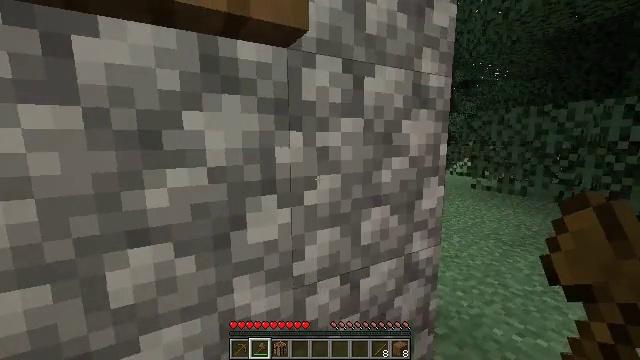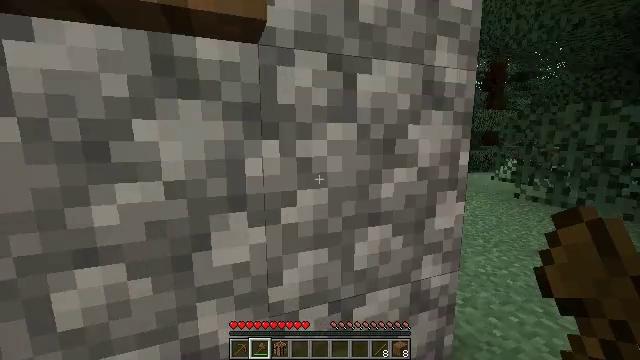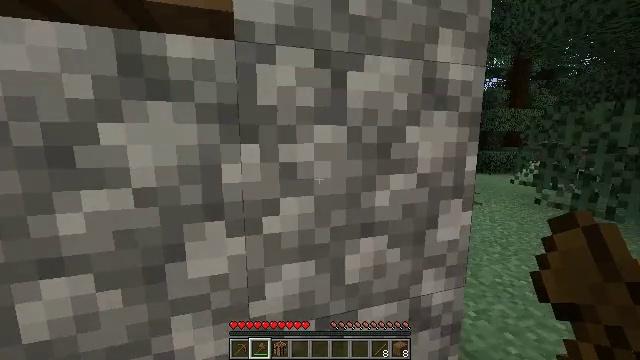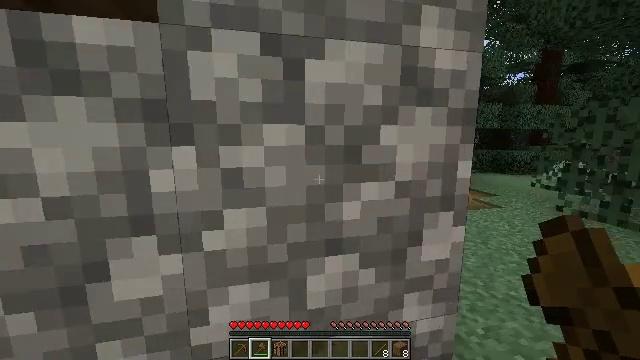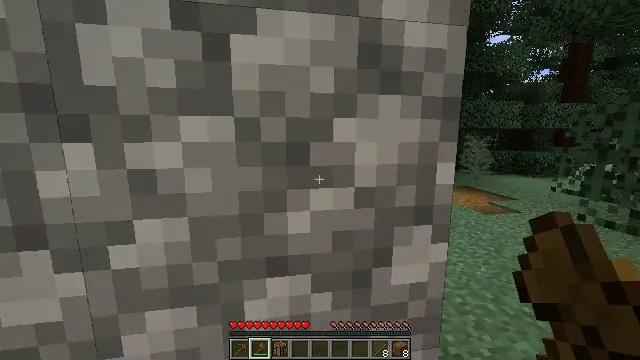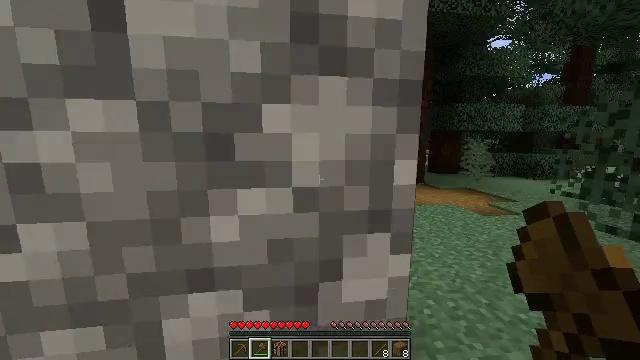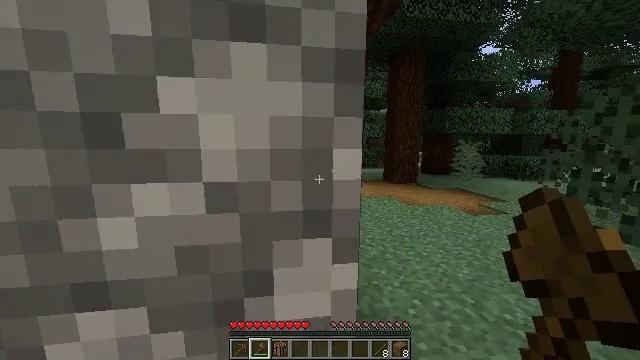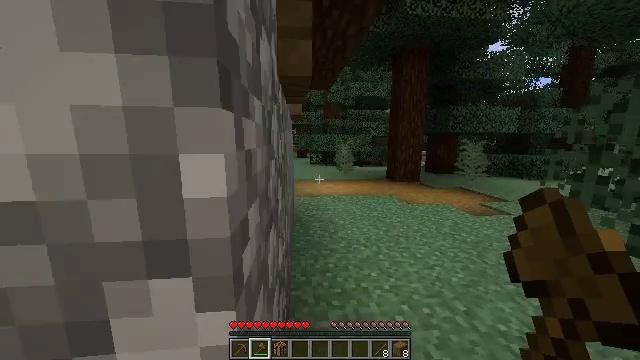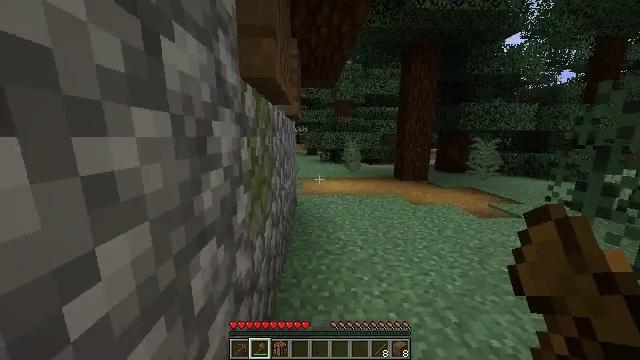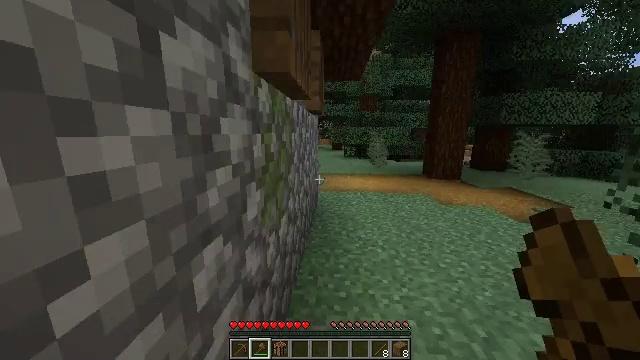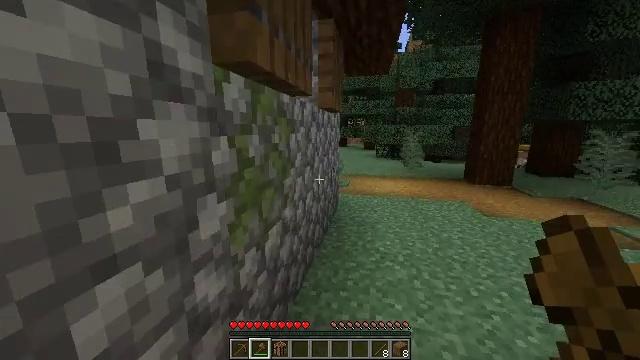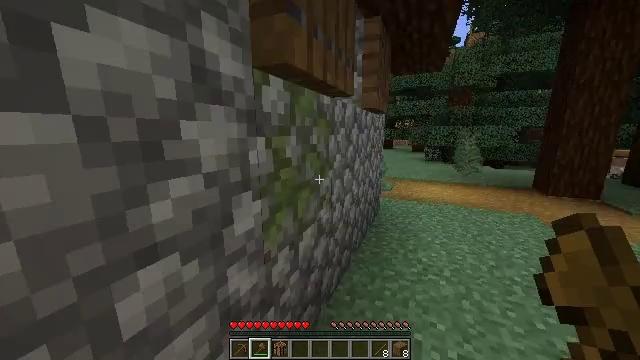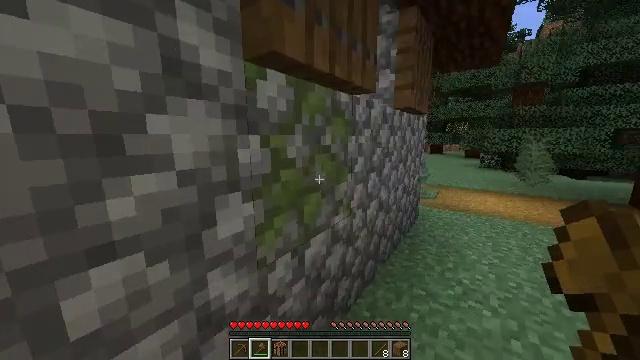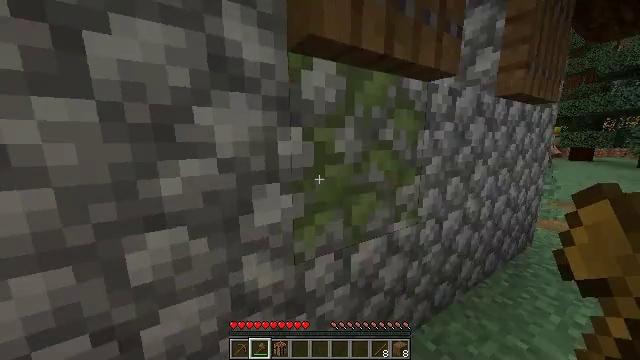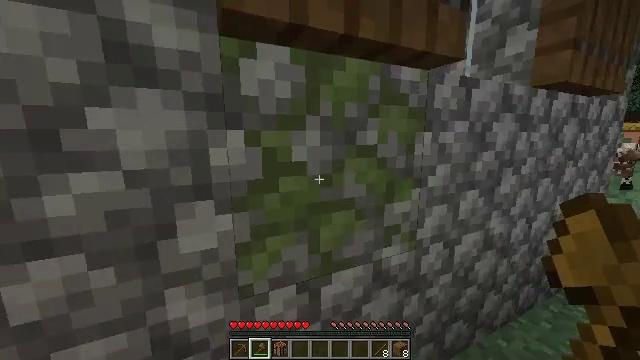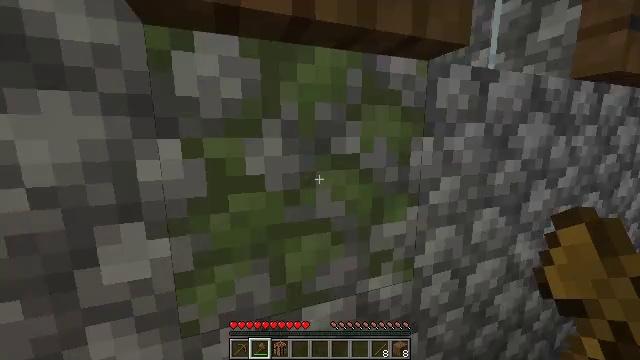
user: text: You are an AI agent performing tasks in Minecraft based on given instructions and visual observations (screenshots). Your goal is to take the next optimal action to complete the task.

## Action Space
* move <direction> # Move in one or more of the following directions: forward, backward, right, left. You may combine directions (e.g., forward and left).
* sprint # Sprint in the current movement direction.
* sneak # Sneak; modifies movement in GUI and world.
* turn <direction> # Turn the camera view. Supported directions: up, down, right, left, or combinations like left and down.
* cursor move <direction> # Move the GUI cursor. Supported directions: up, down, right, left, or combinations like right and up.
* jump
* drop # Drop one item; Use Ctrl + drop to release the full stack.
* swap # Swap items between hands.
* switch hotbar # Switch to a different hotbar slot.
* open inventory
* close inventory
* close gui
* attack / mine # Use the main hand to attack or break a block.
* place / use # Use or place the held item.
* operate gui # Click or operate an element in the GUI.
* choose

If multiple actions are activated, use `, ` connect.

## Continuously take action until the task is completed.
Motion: motion action
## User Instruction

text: Disassemble the purple bed for relocation.
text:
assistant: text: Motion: move forward and move right, turn left
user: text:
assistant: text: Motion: move forward and move right, turn left
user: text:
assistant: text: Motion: move forward and move right, turn left
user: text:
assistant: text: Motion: move forward and move right, sprint, turn left
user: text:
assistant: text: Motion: move forward and move right, sprint, turn left
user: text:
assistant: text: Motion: move forward and move right, sprint
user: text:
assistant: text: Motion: move forward and move right, sprint, turn left
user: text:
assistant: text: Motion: move forward and move right, sprint, turn left
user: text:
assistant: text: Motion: move forward and move right, turn left and down
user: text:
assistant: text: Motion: move forward and move right, turn left
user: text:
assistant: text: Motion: move forward and move right, turn left
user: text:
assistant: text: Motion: move forward and move right, turn left
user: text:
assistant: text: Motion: move forward and move right, turn left
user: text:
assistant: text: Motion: move forward and move right, turn left
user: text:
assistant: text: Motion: move forward and move right, turn left
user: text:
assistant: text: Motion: move right, turn left
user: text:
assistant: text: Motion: move right, turn left
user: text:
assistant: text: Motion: move right, turn left
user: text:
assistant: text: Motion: move right, turn left
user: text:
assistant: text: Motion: move right
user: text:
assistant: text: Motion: move right, turn right and up
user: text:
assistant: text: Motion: move right, turn right
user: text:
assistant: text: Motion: move right, turn right
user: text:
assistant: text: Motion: move right
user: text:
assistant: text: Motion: move right, turn left
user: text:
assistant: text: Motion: move forward and move right, turn left
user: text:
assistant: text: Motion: move forward and move right, turn left
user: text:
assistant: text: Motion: move forward and move right, turn left and down
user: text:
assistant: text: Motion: move forward and move right, turn left
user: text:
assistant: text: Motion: move forward and move right